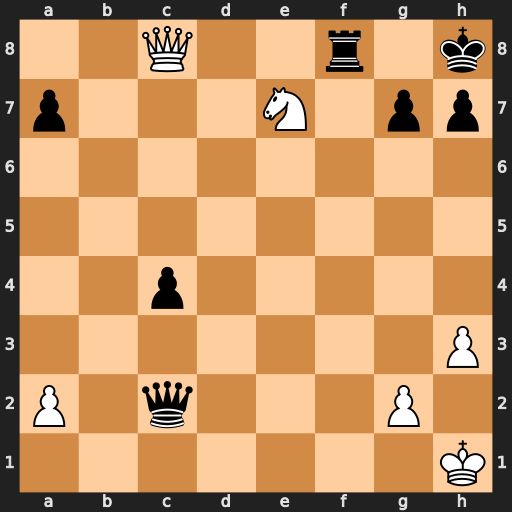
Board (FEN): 2Q2r1k/p3N1pp/8/8/2p5/7P/P1q3P1/7K
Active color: w
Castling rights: -
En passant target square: -
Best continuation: Qxf8#